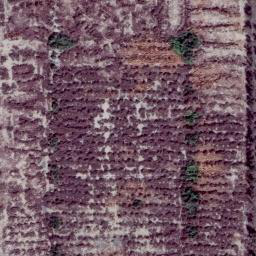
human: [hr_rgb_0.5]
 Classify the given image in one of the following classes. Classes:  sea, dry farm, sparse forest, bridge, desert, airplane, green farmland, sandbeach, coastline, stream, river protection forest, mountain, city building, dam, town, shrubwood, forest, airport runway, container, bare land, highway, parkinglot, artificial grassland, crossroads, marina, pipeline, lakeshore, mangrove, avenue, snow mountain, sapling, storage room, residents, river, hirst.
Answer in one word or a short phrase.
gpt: dry farm